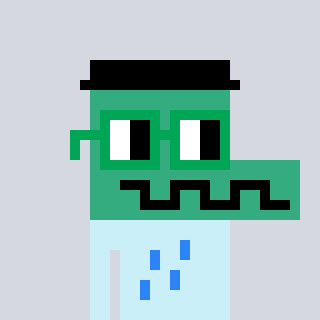
a pixel art character with square green glasses, a crocodile-shaped head and a cold-colored body on a cool background